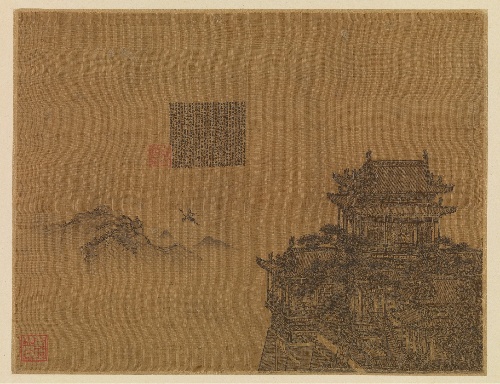
Title: 元     夏永     黃樓圖     冊頁|The Yellow Pavilion
Artist: Xia Yong
Artist bio: Chinese, active mid-14th century
Date: ca.  1350
Object type: Album leaf
Classification: Paintings
Medium: Album leaf; ink on silk
Culture: China
Period: Yuan dynasty (1271–1368)
Dimensions: Image: 8 1/8 x 10 1/2 in. (20.6 x 26.7 cm)
Department: Asian Art
Credit line: Ex coll.: C. C. Wang Family, From the P. Y. and Kinmay W. Tang Family Collection, Gift of Oscar L. Tang, 1991
Accession year: 1991
Repository: Metropolitan Museum of Art, New York, NY
Tags: Pavilions